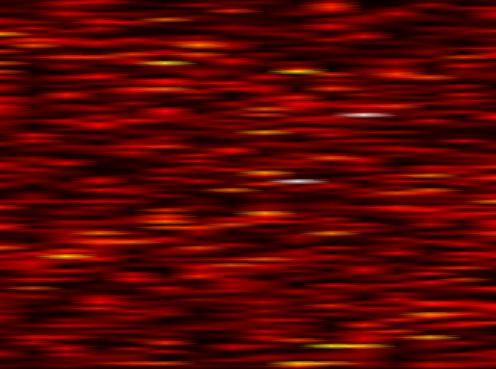
Label: FOFDM